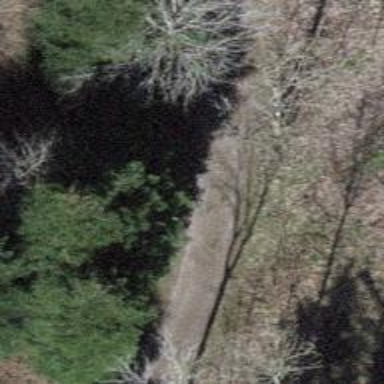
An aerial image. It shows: Gravel track with grade2 tracktype.